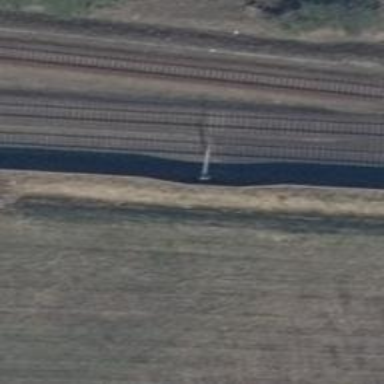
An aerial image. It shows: Railway milestone with catenary mast.